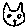
Label: cat